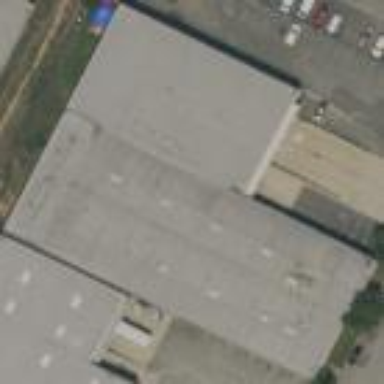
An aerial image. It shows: Industrial building.